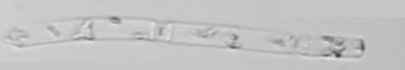
Label: Cerataulina_pelagica